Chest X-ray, PA view. Patient: 45 years old, sex M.
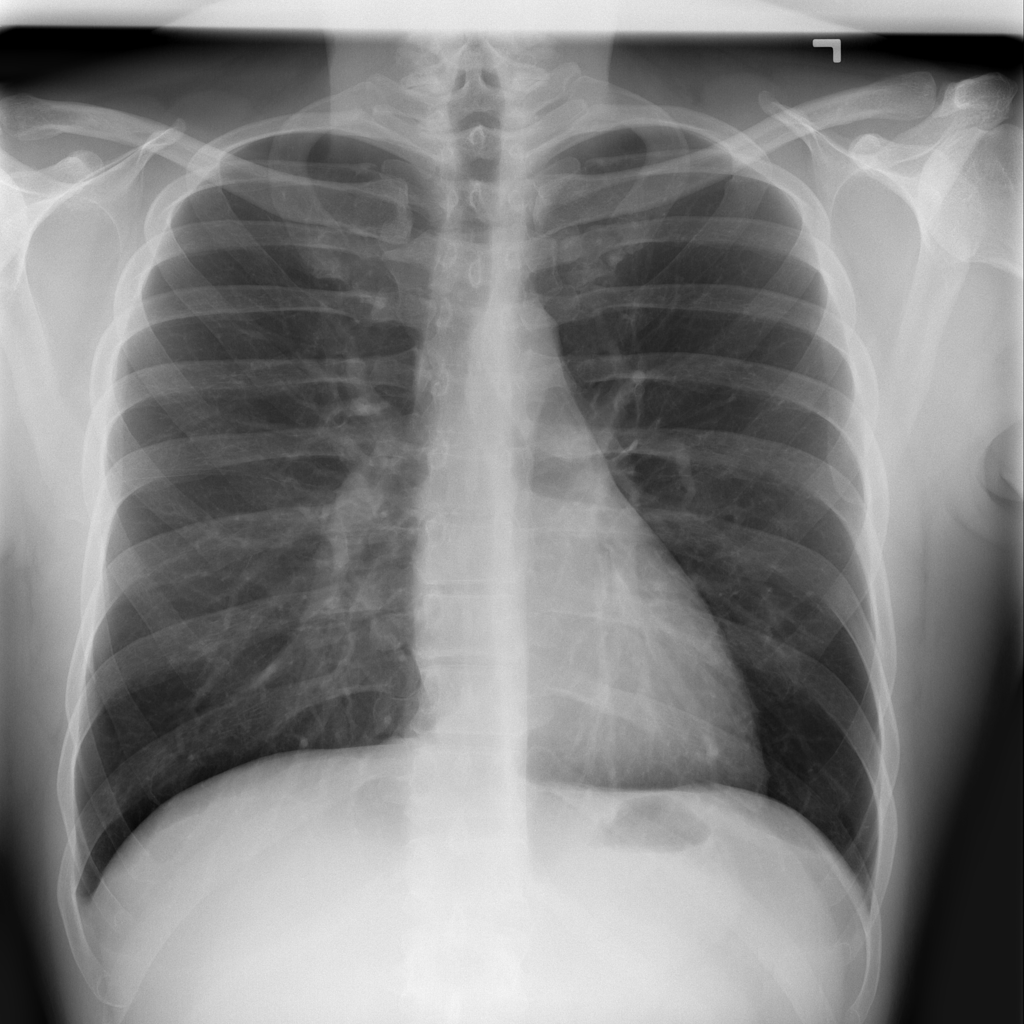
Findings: Infiltration